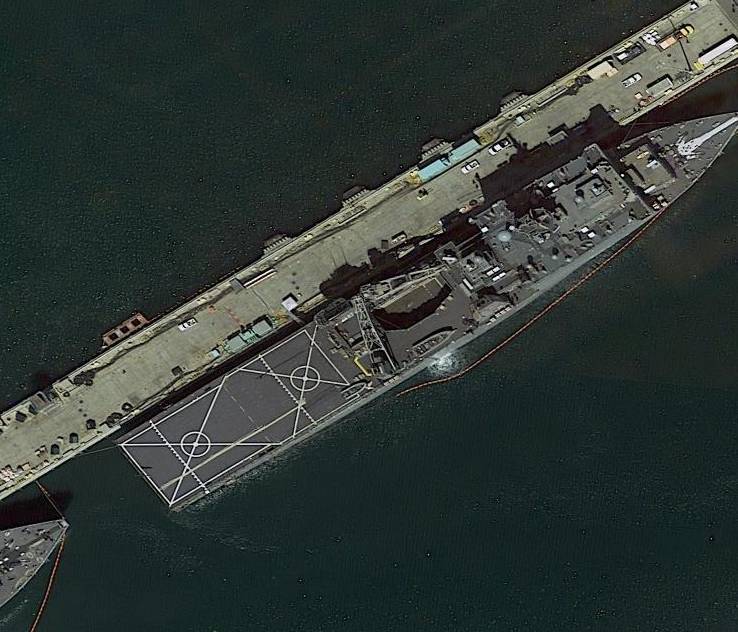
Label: combat